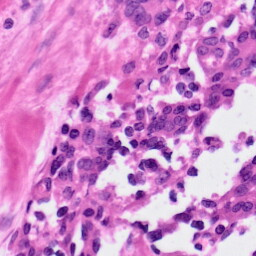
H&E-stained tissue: Ovarian